Question: So here is the situation:
I have an assembly called Lib1.dll. For some reason (not relevant to the question) I had to rename the assembly file name to Lib1New.dll, now while trying to load the renamed assembly using Assembly.LoadFile I noticed that the CLR tries to load the Lib1.dll as well.
If Lib1.dll is found in the search path it gets loaded in the address space. The application works fine irrespective of whether Lib1.dll was found or not. (The problem is that if Lib1.dll is found the file gets locked and can't be deleted by other processes).

I don't understand why the LoadFile searches and loads Lib1.dll. LoadFile is supposed to load the contents of an assembly file on the specified location, why is it searching for files.
MSDN documentation for LoadFile:
> Use the LoadFile method to load and examine assemblies that have the same identity, but are located in different paths. LoadFile does not load files into the LoadFrom context, and does not resolve dependencies using the load path, as the LoadFrom method does. LoadFile is useful in this limited scenario because LoadFrom cannot be used to load assemblies that have the same identities but different paths; it will load only the first such assembly.
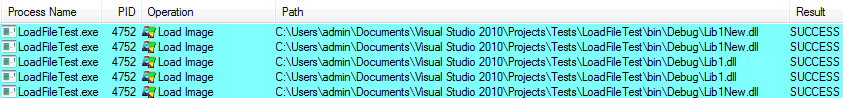
Answer: I suggest you try a simplification of your problem because I just tried to reproduce your situation and encountered no problem. I created a Lib.dll assembly, compiled it, created a console application that loaded it with LoadFile, then renamed Lib.dll and the Console's reference to it to "LibNew.dll". Then I re-compiled lib.dll and ran the console application. At that point I was unable to delete LibNew.dll, but I was able to delete Lib.dll.
I suspect your Lib.dll may possibly be loading some information from its own assembly as it starts up, and is internally using another Load function to do so, which ends up finding the original Lib.dll. But if you have a very simple DLL, it wouldn't do that extra load. My DLL has a function, which I was able to call, but I still saw my reported results above. Here's my code:
Console Application:
'''
class Program
{
static void Main(string[] args)
{
System.Reflection.Assembly assy = System.Reflection.Assembly.LoadFile(args[0]);
Type class1 = assy.GetType("Lib.Class1");
System.Reflection.MethodInfo myMethod = class1.GetMethod("MyMethod");
Console.WriteLine(myMethod.Invoke(null, new object[] {"This is a string"}).ToString());
Console.ReadLine();
}
}
'''
Lib:
'''
namespace Lib
{
public class Class1
{
public static string MyMethod(string param)
{
return "Fixed: [" + param.Replace(" ", "-") + "]";
}
}
}
'''
Monitoring just LoadImage calls, I see that it did not try to load Lib.dll:

However, monitoring all events, I see that it probe for Lib.dll in the application directory.

Perhaps if you put the DLL in another directory you can force the behavior you want? It is strange behavior, though, considering the documentation.